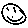
Label: smiley face